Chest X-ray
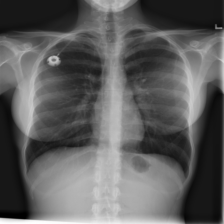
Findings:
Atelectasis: negative
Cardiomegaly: negative
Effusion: negative
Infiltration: negative
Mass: negative
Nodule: negative
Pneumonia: negative
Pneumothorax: negative
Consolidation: negative
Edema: negative
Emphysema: negative
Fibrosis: negative
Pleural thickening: negative
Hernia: negative